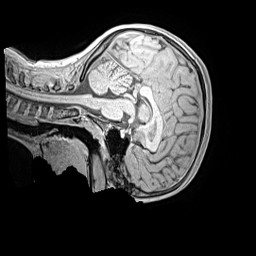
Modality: MP2RAGE
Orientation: sagittal
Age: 13
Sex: female
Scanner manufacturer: siemens
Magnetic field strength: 3 T
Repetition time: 4 s
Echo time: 0.00299 s